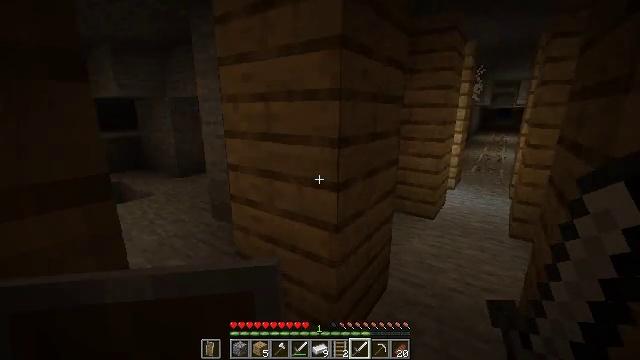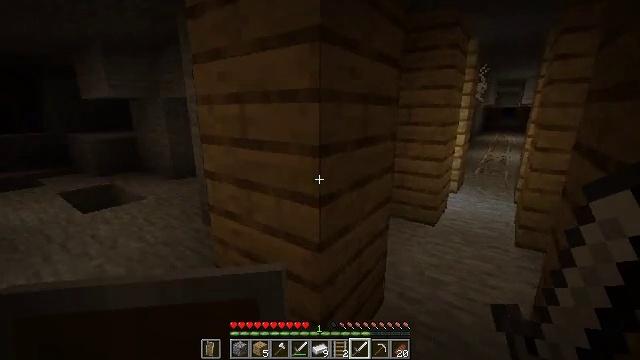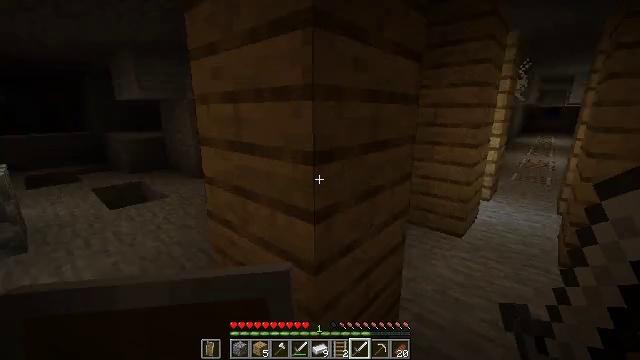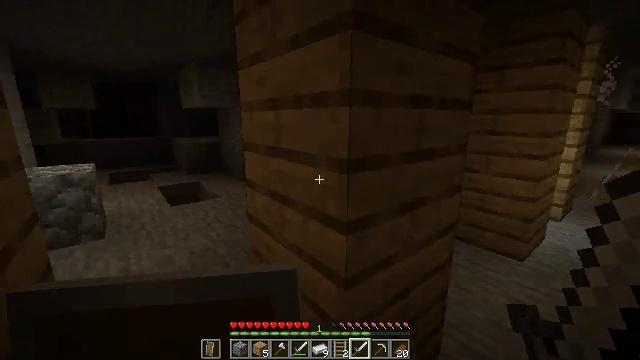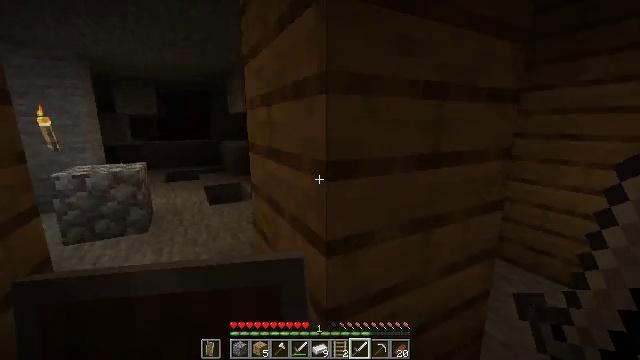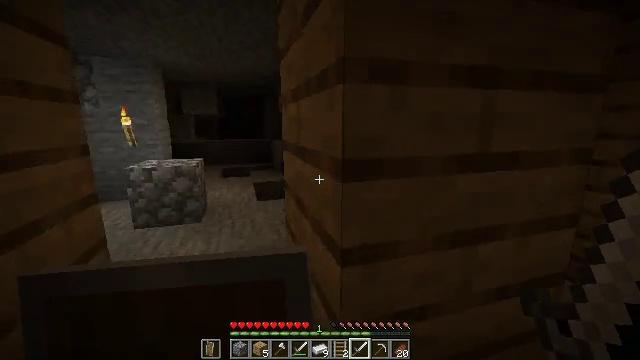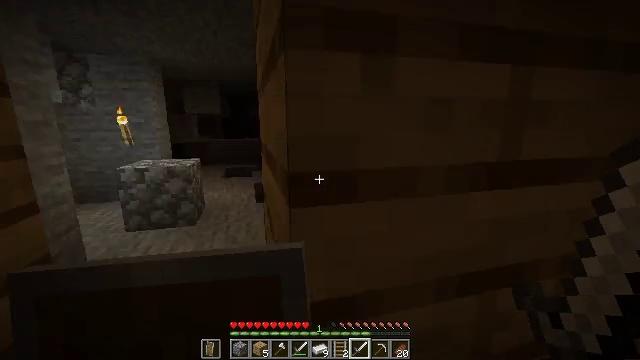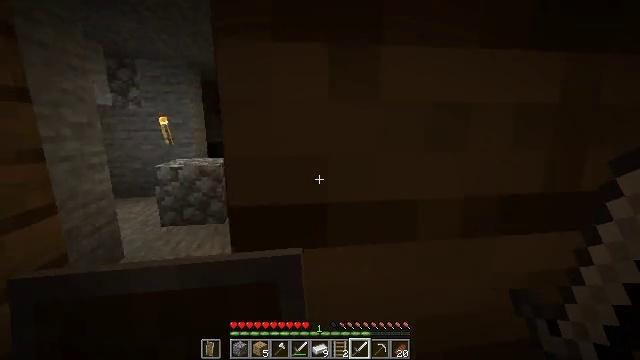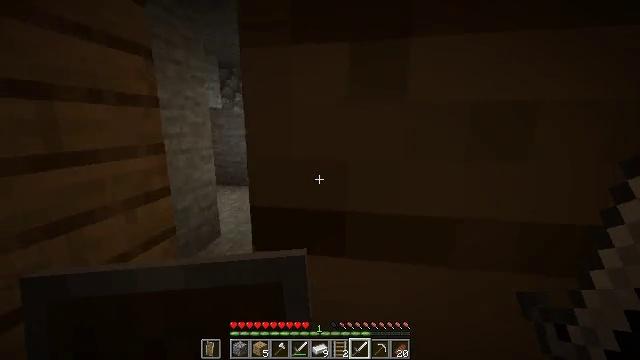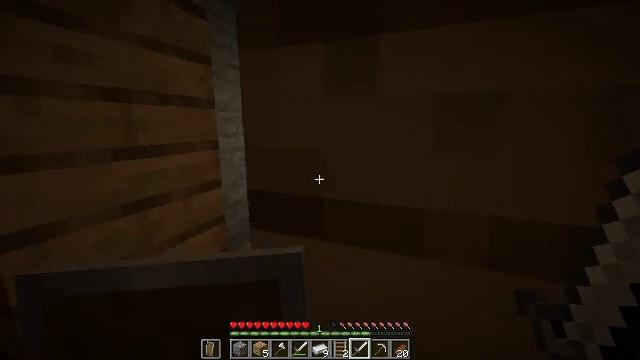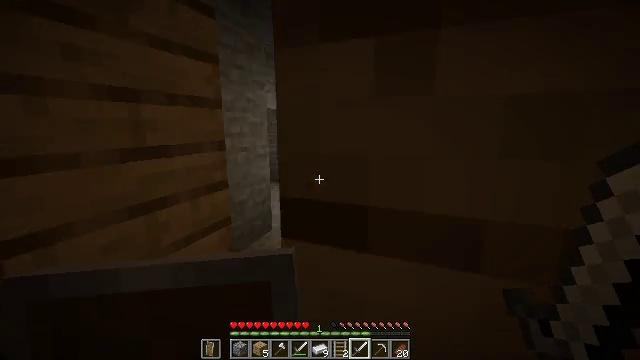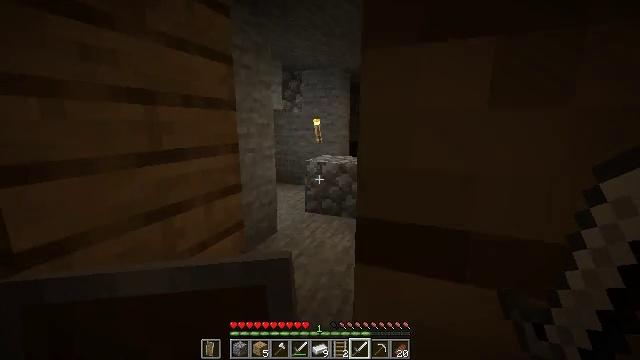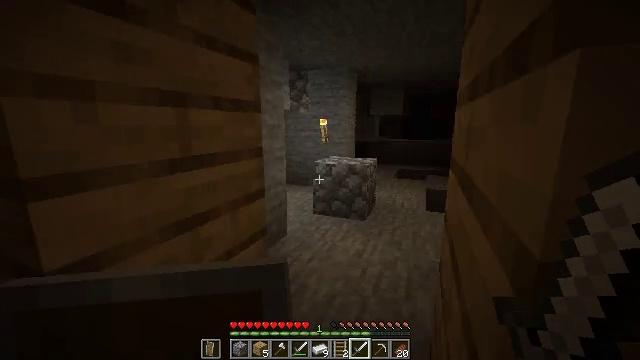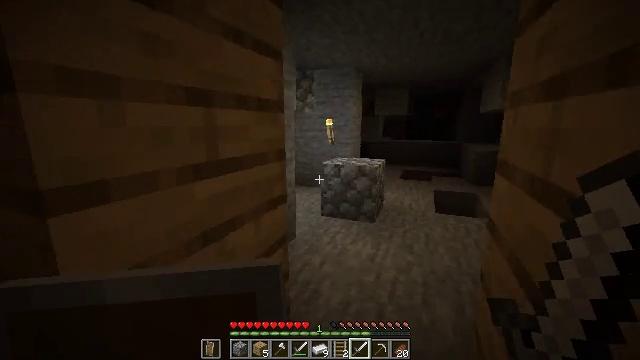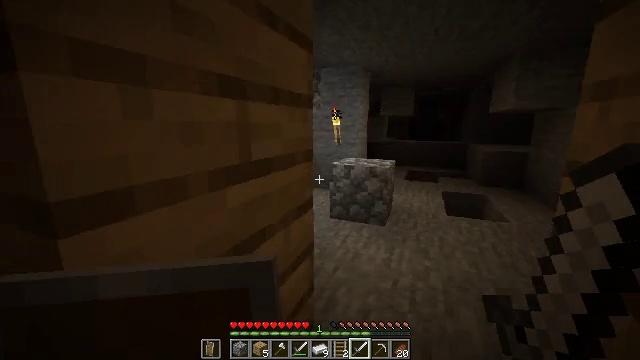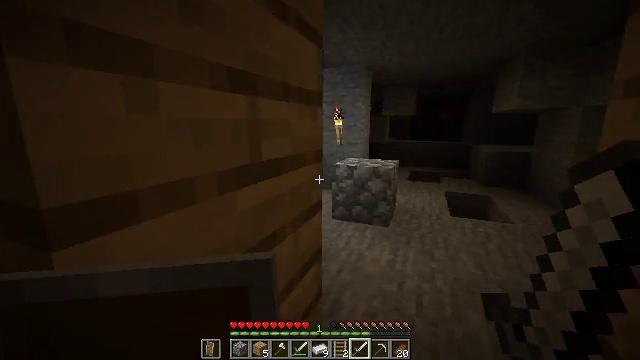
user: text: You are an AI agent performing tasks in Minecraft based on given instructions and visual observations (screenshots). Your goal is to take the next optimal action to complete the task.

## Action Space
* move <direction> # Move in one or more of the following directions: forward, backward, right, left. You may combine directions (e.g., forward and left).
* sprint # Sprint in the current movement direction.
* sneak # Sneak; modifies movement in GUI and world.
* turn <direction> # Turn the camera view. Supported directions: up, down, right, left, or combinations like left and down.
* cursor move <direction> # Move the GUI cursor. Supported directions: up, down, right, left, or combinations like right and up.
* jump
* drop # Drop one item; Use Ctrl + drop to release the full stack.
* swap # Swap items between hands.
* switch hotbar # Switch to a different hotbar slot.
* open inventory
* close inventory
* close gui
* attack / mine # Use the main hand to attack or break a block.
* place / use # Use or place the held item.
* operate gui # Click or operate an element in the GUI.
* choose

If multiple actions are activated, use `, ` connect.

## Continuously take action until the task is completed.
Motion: motion action
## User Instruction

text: Mine the spawner block.
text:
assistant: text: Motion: move forward and move right
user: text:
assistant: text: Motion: move forward and move right, turn left
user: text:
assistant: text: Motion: move forward and move right, turn left and up
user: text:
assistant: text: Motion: move forward and move right, turn left
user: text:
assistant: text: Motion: move forward, turn left
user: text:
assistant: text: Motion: move forward, turn left
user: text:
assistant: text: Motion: move forward and move right, turn left
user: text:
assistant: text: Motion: move forward and move right, turn left
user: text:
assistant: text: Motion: move forward and move left, turn left
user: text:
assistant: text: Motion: move forward and move left
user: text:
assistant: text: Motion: move forward and move left
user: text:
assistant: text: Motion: move forward and move left
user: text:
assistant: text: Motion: move forward and move left
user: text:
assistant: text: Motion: move forward and move left
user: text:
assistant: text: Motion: move forward
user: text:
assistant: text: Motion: move forward
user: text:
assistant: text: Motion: move forward and move right
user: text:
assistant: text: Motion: move forward and move right
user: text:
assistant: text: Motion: move forward and move right
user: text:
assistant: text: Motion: move forward and move right, turn left
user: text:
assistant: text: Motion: move forward and move right, turn left
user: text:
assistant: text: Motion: move forward, turn left
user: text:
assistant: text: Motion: move forward
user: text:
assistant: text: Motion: move forward
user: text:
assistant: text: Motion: move forward, turn left
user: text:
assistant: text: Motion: move forward, turn left
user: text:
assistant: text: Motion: move forward, turn left
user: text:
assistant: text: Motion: move forward, turn left
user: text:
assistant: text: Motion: move forward
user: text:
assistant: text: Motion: move forward, turn left